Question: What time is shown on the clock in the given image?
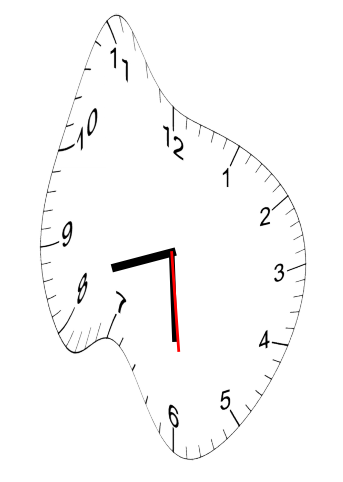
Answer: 08:29:29